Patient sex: M
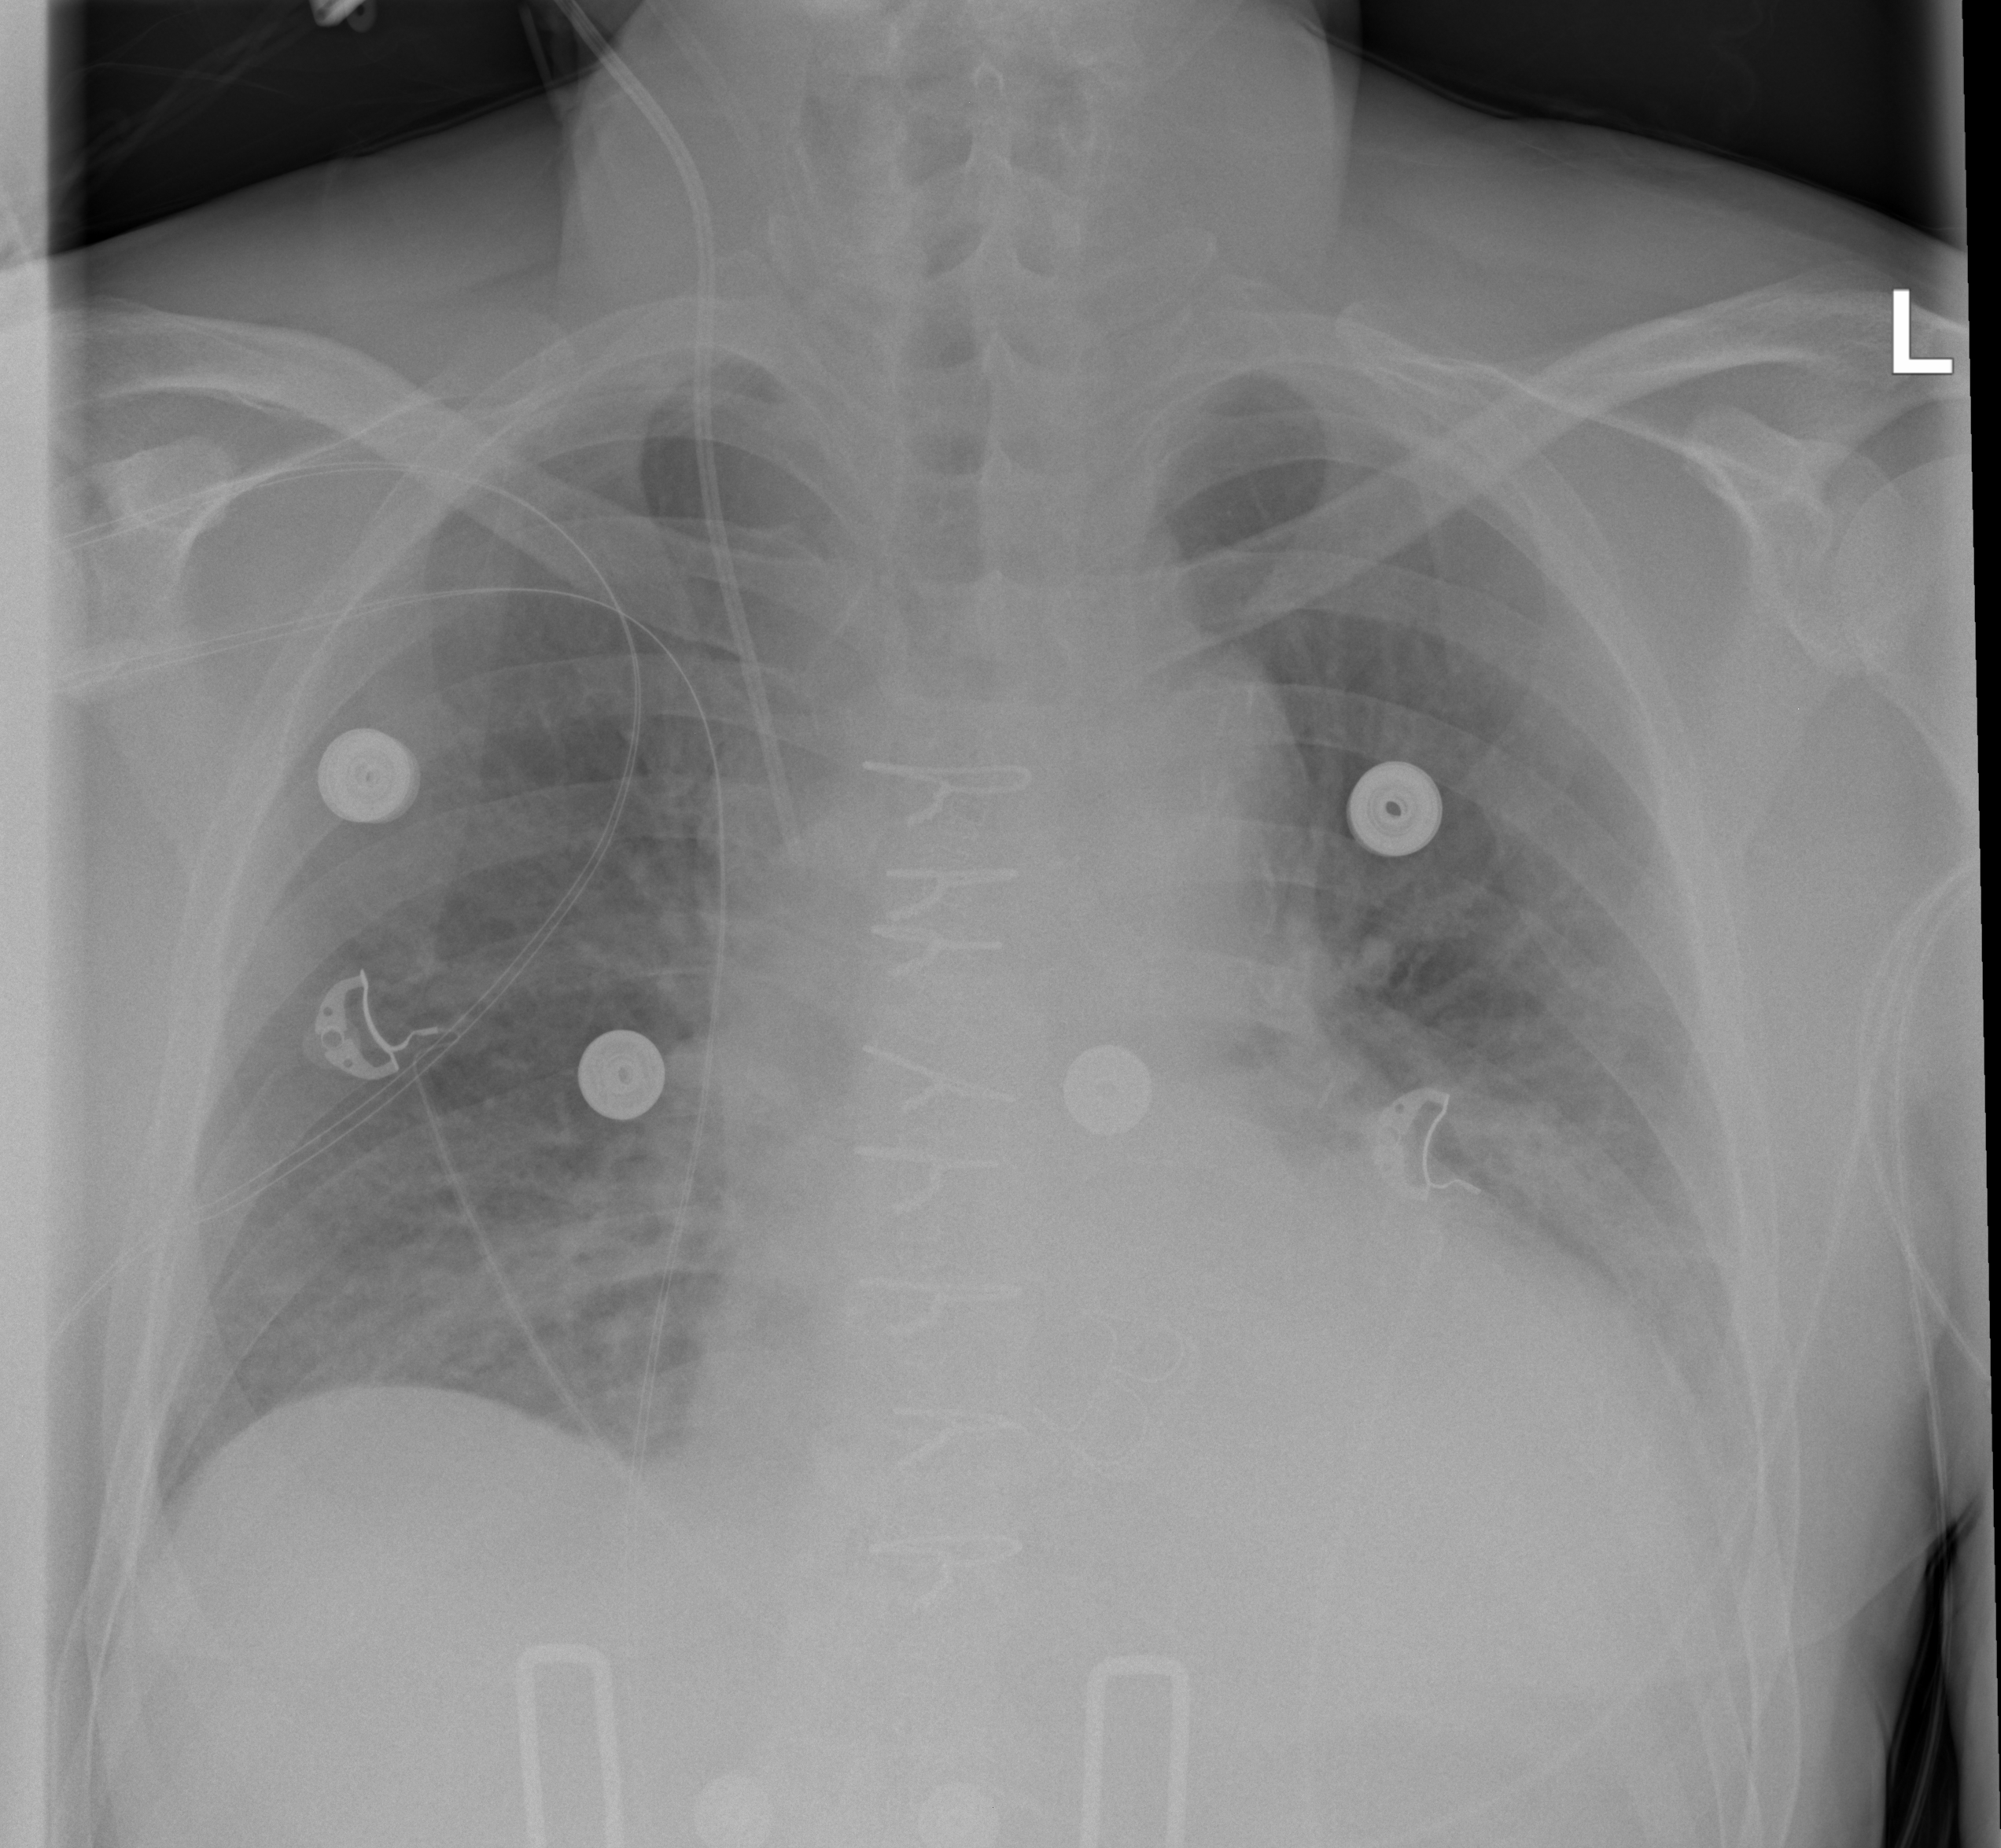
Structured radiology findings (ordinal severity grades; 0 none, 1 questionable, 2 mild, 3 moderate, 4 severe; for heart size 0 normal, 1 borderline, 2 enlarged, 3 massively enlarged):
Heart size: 2
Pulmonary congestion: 2
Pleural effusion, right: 0
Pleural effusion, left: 3
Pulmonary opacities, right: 0
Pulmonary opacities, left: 2
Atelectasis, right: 2
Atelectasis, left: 2